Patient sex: M
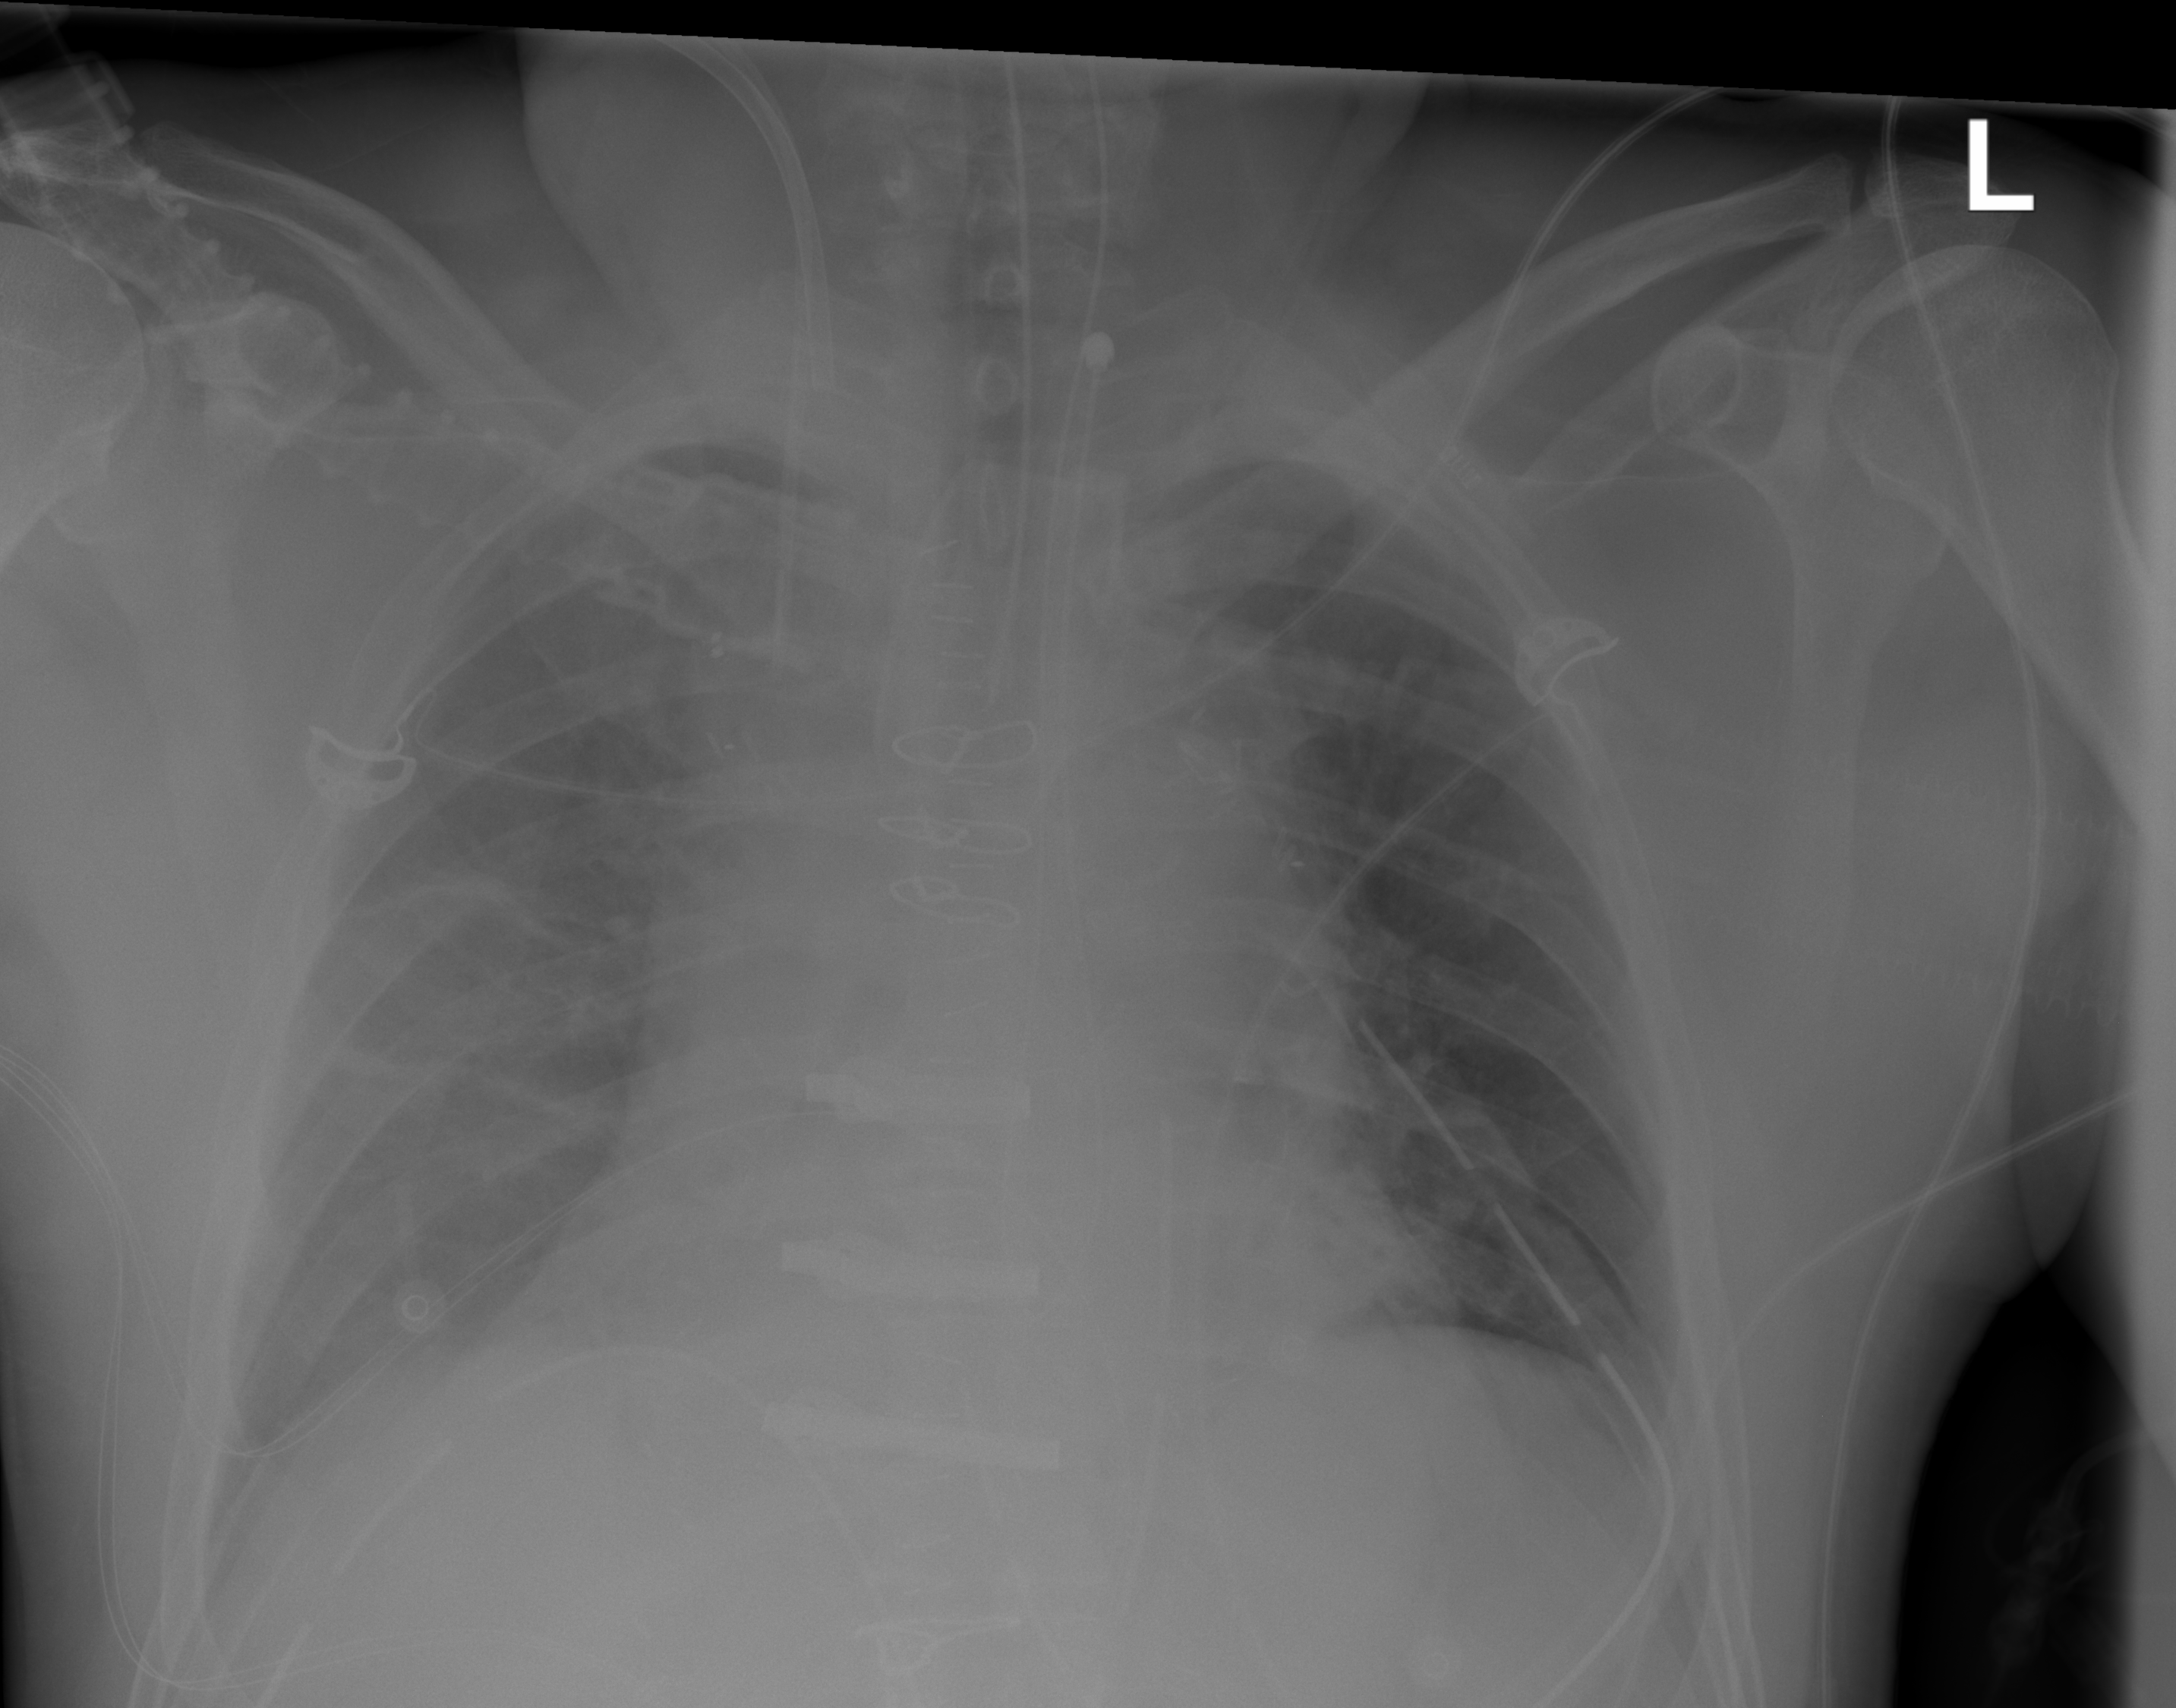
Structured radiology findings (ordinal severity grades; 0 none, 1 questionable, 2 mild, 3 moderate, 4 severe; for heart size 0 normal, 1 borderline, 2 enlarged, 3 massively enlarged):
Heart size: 2
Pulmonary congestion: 2
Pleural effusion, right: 0
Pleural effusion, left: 2
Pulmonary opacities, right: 0
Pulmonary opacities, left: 0
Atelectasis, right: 2
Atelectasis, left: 2